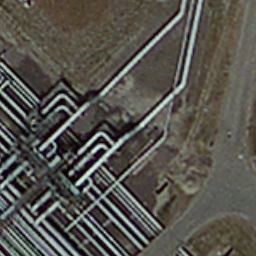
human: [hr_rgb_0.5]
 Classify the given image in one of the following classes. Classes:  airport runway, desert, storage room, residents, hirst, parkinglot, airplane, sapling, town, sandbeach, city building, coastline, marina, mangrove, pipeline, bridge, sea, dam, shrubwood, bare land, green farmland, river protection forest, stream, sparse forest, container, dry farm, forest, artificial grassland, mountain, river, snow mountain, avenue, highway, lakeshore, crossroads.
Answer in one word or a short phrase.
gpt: pipeline